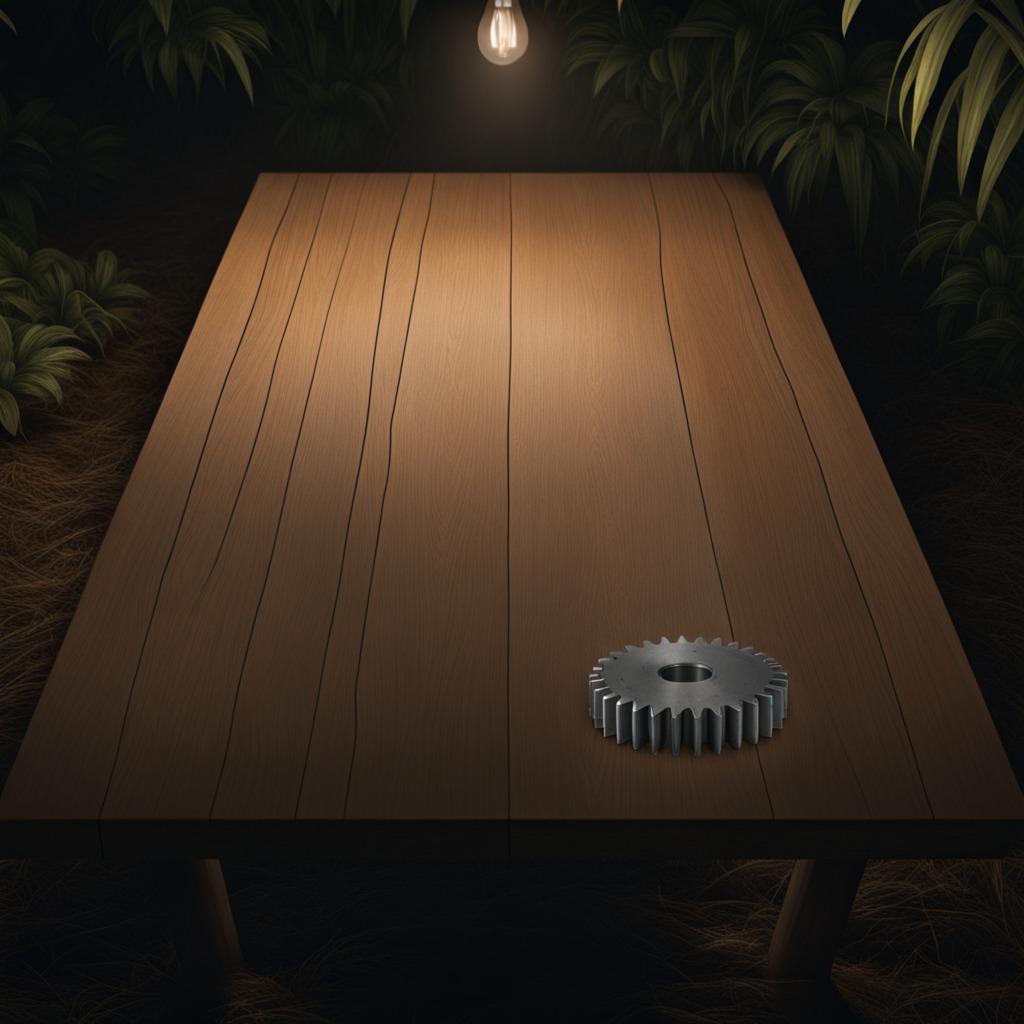
A steel gear with teeth is lying on a clean wooden table inside a jungle field workshop tent at night.